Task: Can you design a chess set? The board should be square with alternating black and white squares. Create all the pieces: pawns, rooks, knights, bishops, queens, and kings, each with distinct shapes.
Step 2676:
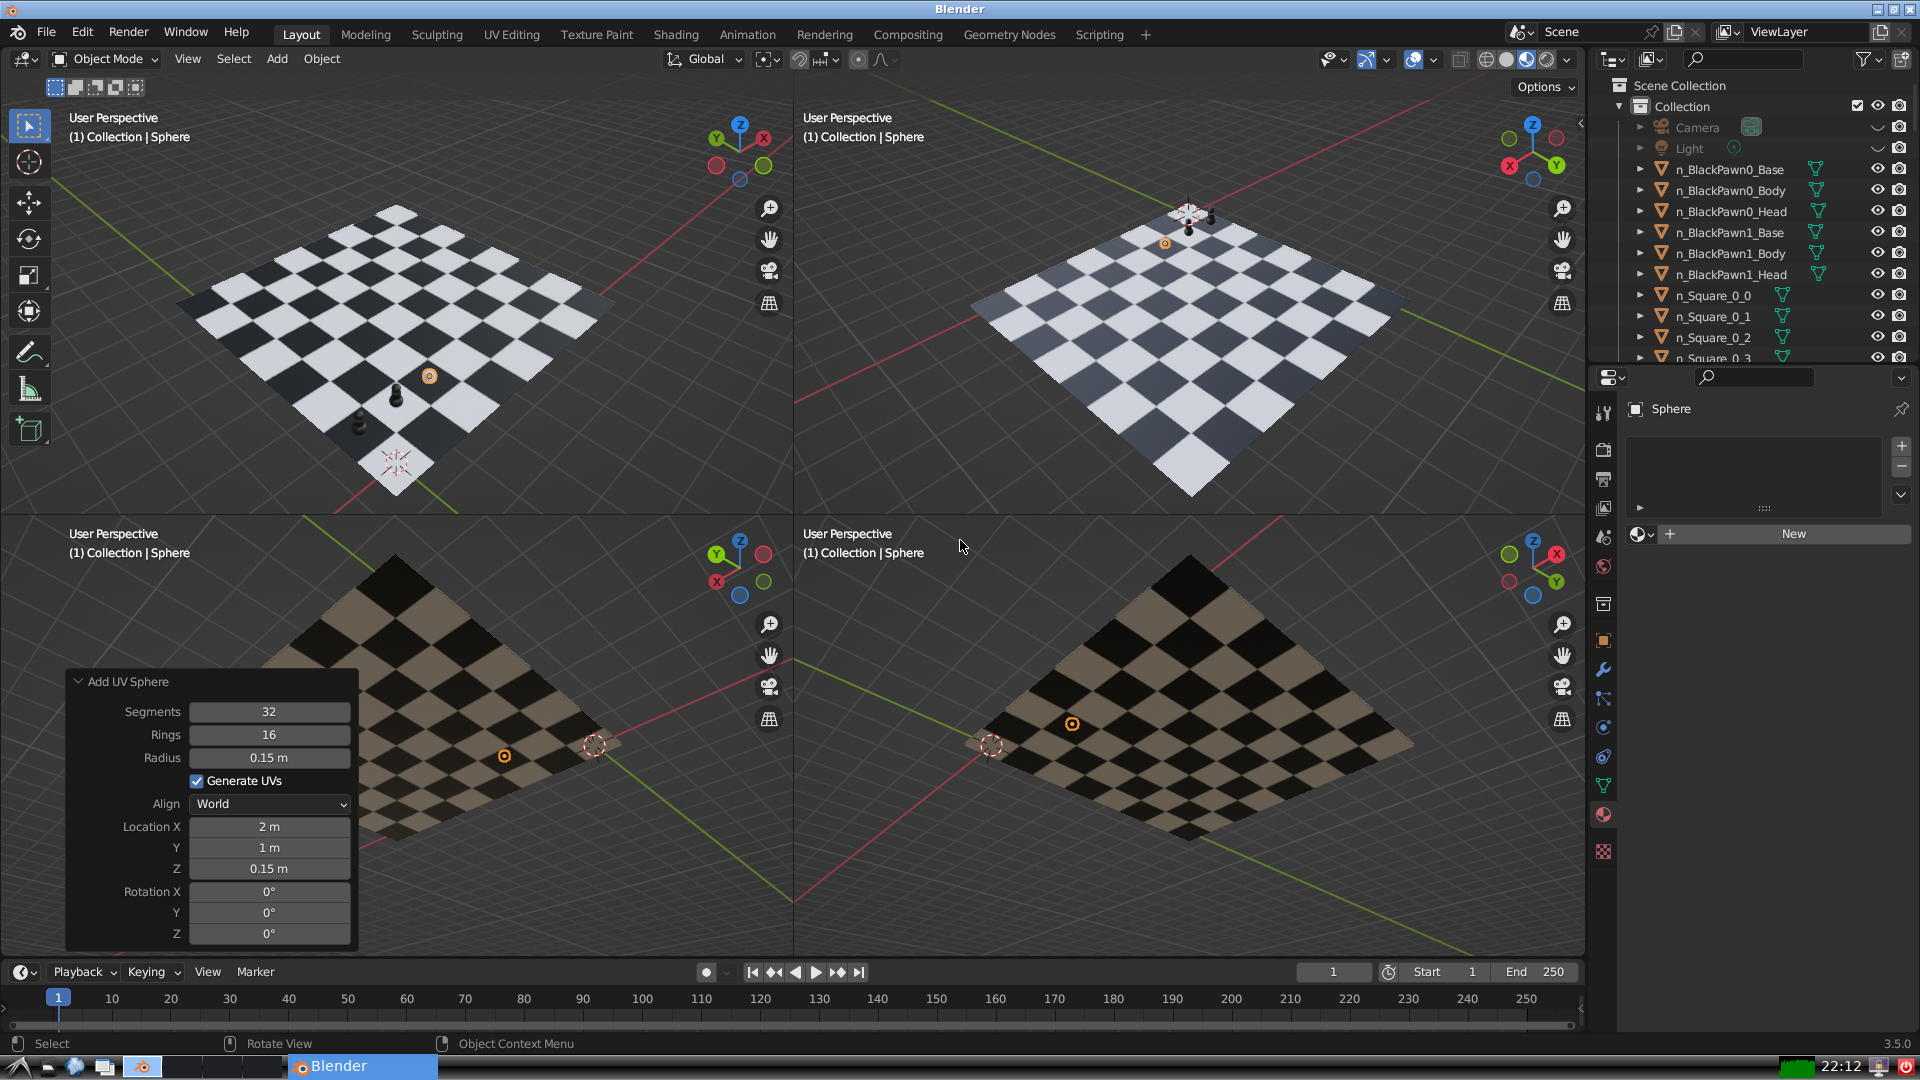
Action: {"mouse_move": [1608, 631]}